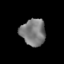
Tissue: lung
Cell type: Endothelial cells
Senescence score: 0.6615
Nuclear area (px): 654
Mean DAPI intensity: 122.613